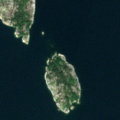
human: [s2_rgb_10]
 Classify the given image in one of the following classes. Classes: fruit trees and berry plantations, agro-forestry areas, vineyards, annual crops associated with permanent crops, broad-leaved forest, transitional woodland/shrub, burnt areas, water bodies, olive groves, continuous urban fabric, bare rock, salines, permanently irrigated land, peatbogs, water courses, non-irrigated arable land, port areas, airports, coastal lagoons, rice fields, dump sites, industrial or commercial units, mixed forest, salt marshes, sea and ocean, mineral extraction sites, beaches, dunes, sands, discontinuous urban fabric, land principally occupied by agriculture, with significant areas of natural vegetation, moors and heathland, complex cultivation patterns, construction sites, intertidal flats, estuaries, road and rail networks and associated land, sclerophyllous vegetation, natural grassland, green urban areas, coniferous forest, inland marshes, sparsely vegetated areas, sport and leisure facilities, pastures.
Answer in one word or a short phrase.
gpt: sea and ocean